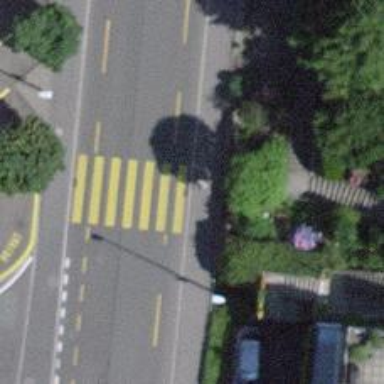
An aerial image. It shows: Kerb barrier.